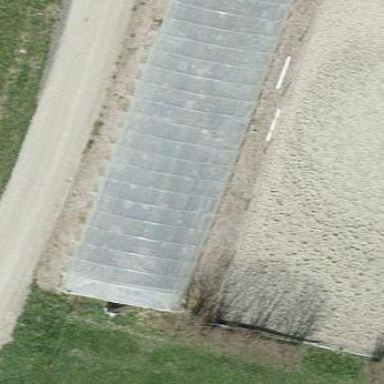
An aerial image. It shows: Greenhouse.